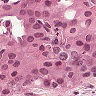
Metastatic tissue present: yes